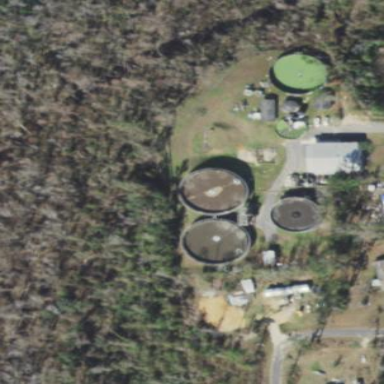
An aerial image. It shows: Wastewater plant.